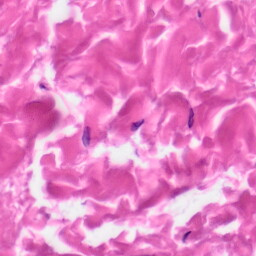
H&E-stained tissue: Skin